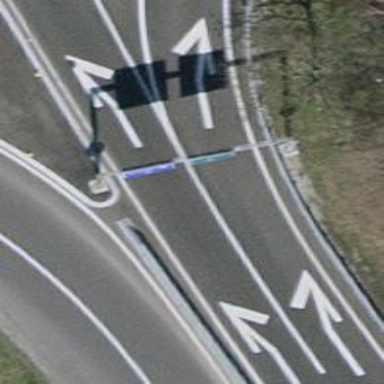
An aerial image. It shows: Asphalt motorway link.